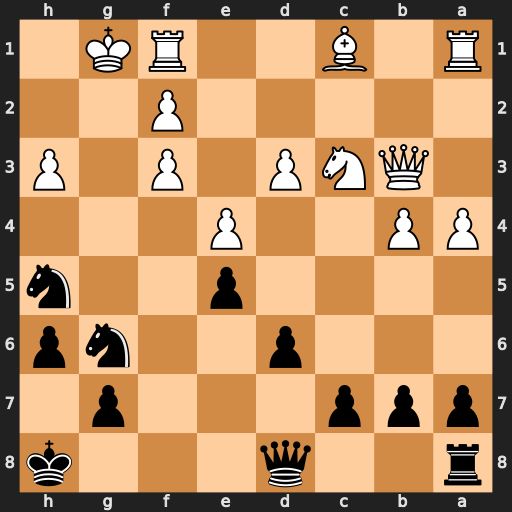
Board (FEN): r2q3k/ppp3p1/3p2np/4p2n/PP2P3/1QNP1P1P/5P2/R1B2RK1
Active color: b
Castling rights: -
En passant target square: -
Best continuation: Qd7 Qa2 Qxh3